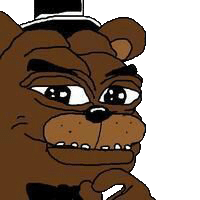
Label: 5_Pepe